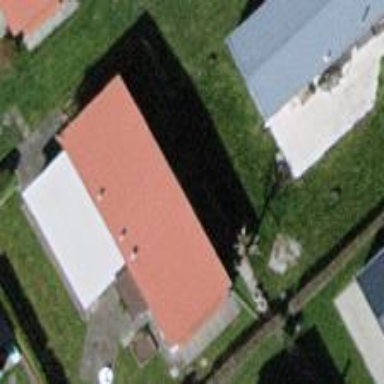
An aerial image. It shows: Static caravan building.